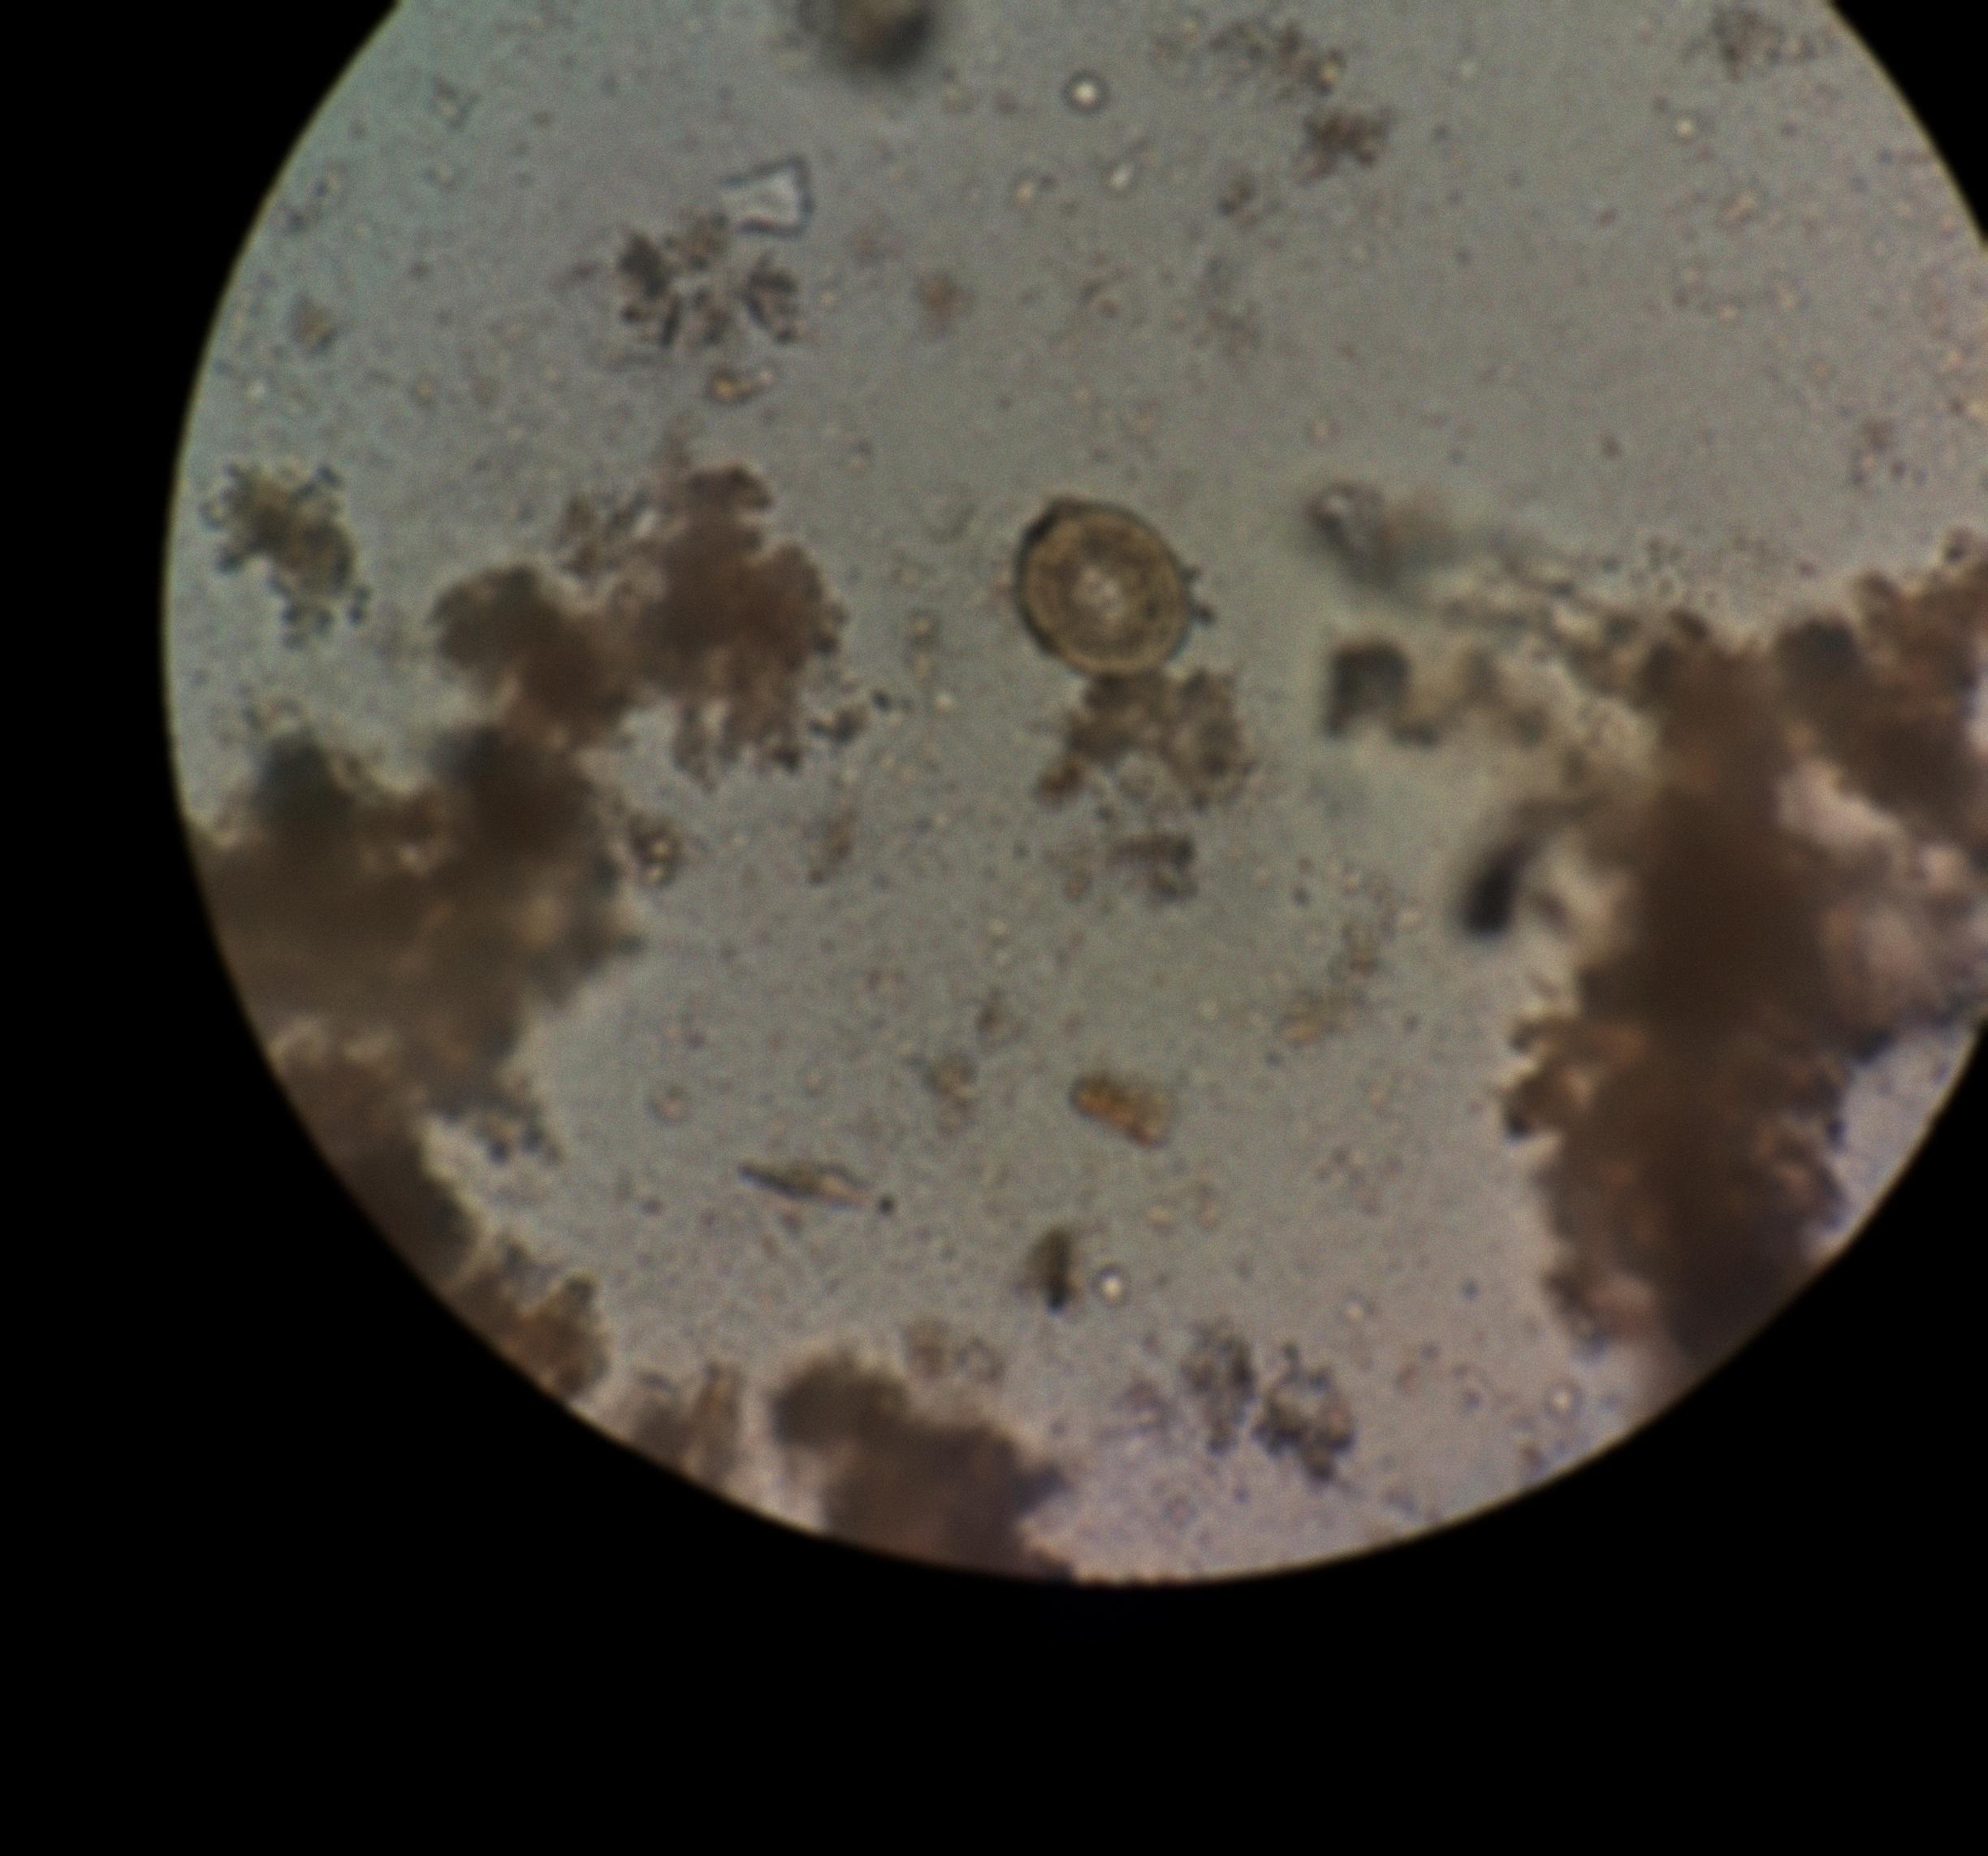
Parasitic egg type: Ascaris lumbricoides